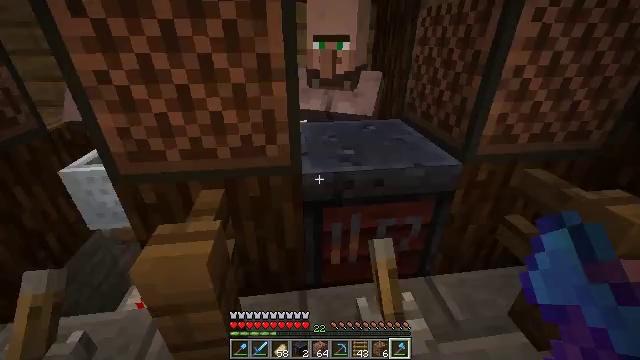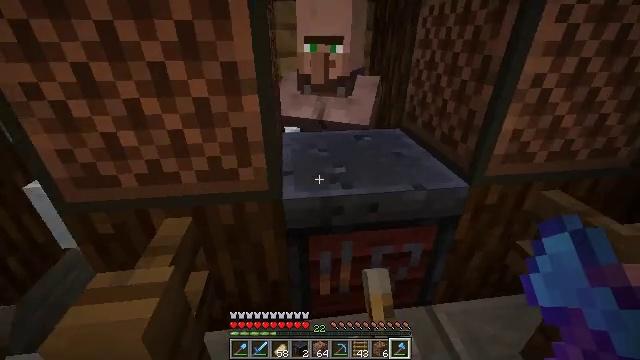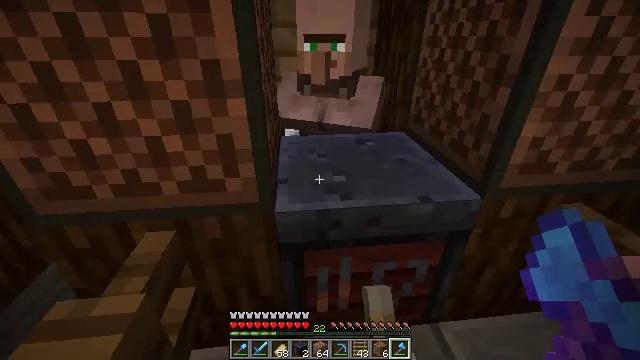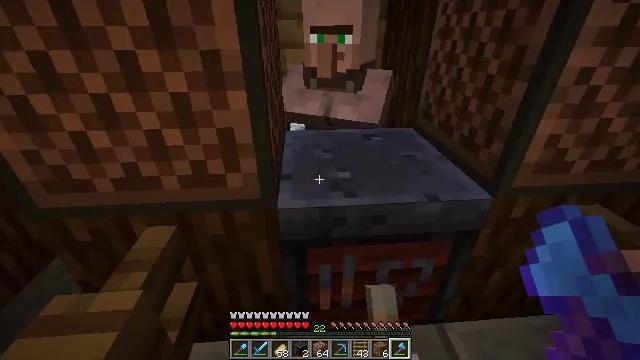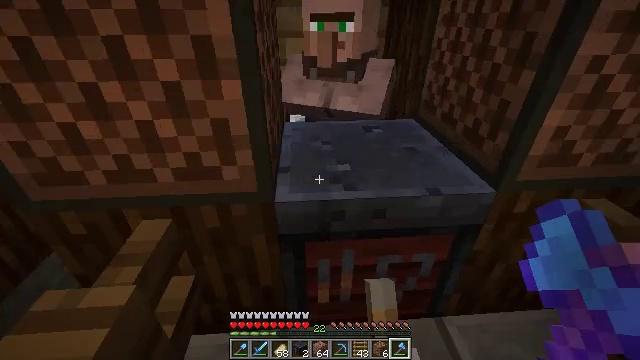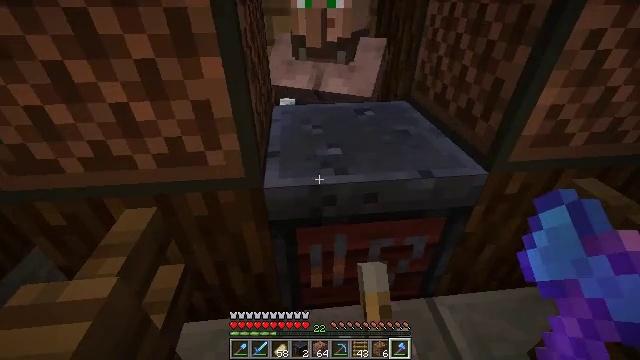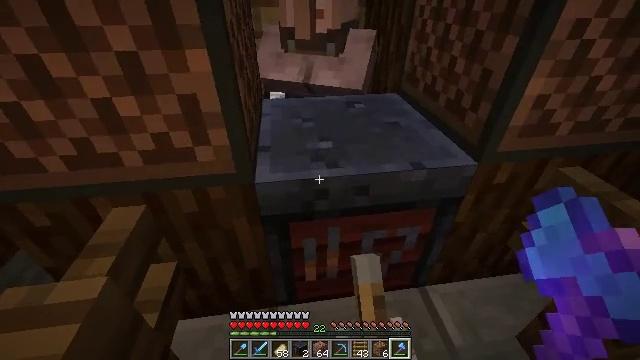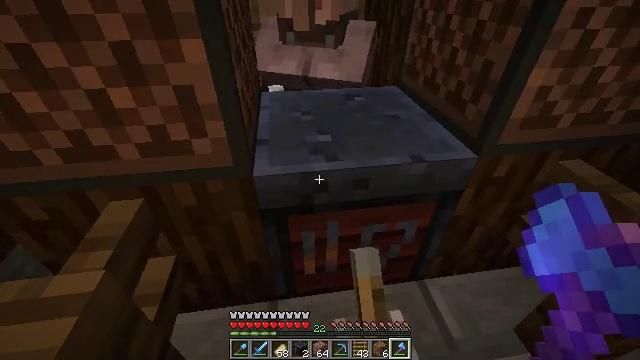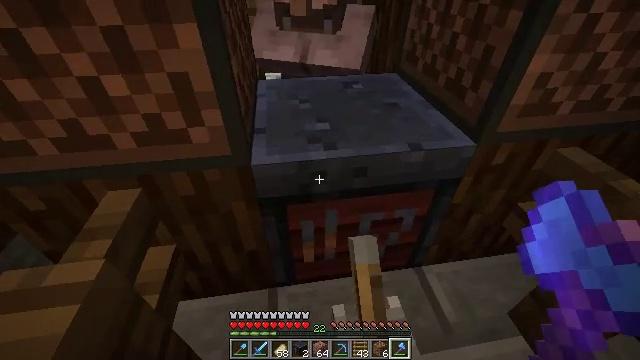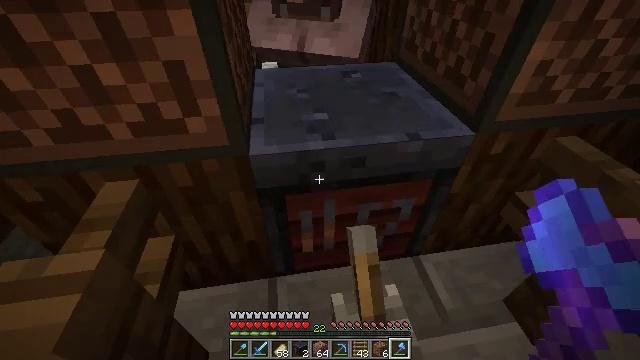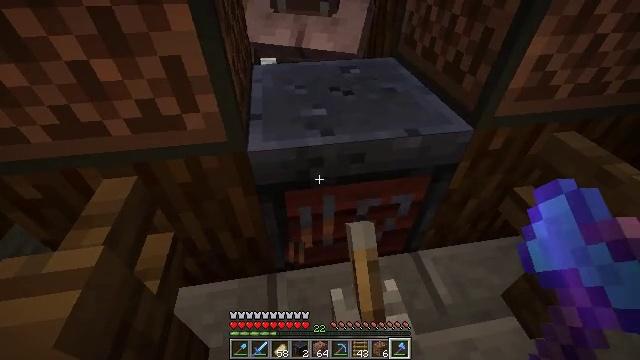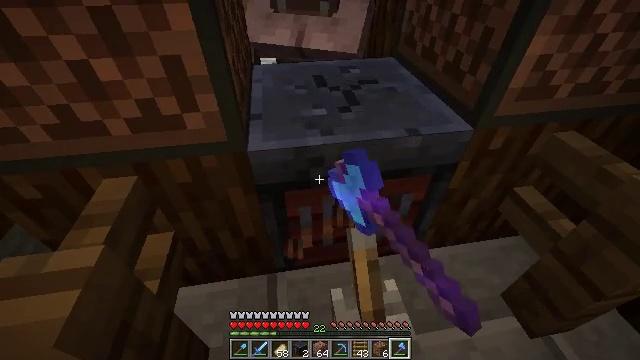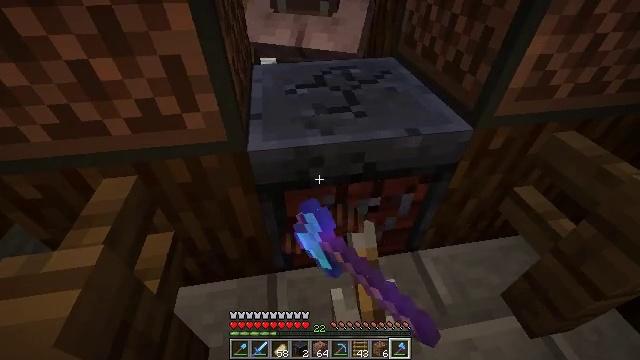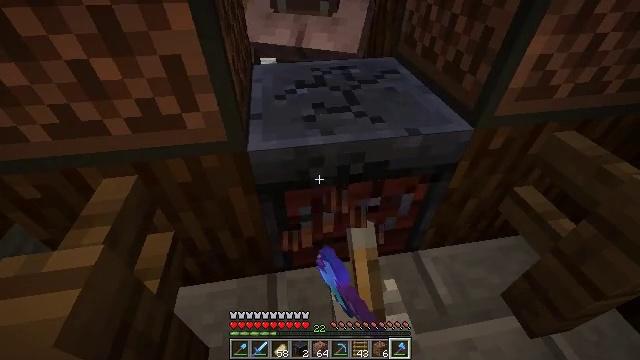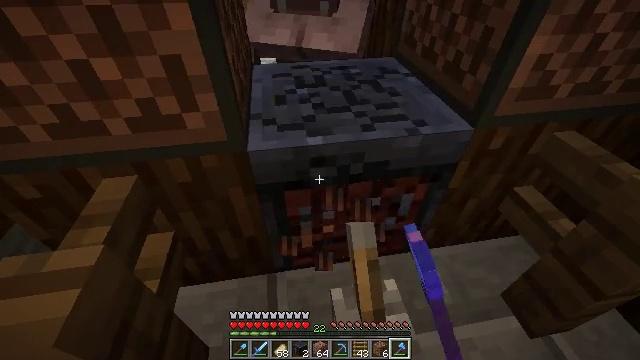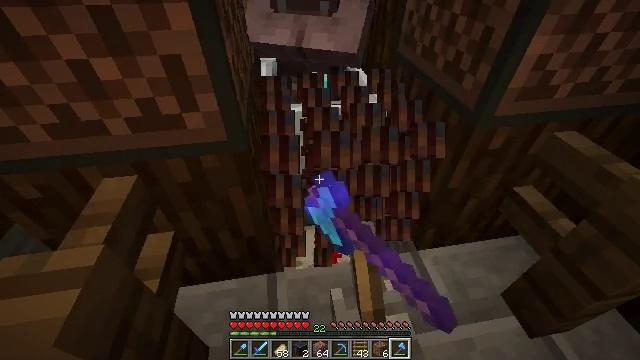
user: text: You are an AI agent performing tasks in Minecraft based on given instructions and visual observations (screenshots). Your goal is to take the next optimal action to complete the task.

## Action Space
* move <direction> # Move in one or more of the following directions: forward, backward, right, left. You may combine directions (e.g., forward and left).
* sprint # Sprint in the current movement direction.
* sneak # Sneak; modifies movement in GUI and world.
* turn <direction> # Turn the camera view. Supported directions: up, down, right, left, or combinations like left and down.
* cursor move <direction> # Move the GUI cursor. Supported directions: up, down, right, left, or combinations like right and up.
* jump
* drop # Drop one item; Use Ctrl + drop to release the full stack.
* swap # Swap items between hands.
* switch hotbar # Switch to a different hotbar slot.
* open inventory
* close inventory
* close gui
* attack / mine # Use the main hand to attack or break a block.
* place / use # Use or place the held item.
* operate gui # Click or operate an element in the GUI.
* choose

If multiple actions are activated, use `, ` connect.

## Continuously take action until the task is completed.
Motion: motion action
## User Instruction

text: Recycle the smithing table.
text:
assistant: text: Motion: move forward
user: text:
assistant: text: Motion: turn left
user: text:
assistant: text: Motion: turn left and down
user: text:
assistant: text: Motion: turn down
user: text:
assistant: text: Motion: turn right and down
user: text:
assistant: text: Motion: turn right and down
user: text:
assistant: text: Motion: turn down
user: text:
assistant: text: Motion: turn down
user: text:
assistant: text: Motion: turn down
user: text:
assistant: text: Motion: attack / mine
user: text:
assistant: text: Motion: attack / mine
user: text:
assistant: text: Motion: attack / mine
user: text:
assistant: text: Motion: attack / mine
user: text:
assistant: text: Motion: attack / mine
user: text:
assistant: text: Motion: attack / mine
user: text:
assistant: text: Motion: attack / mine
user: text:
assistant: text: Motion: attack / mine
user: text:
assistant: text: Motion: attack / mine
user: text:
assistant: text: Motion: attack / mine
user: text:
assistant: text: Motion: attack / mine